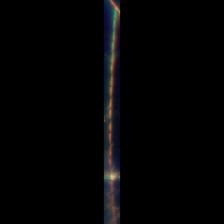
Taxon: Psuedo-nitzschia
Group: Diatoms